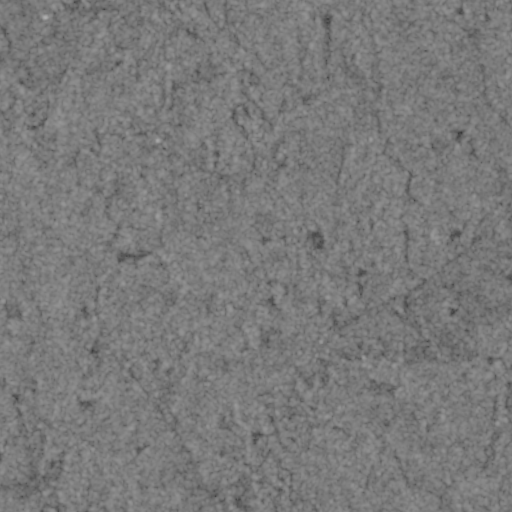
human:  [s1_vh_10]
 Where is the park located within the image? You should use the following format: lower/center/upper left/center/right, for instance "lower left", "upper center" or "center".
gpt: The park is located in the center of the image.
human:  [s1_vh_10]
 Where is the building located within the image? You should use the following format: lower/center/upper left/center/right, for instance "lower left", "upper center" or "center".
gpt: The building is located in the upper right of the image.
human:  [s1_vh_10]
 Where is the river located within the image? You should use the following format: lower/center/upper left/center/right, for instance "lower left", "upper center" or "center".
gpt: The river is located in the lower right of the image.
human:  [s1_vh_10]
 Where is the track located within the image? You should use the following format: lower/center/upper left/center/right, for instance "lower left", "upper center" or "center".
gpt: There is no track in the image.

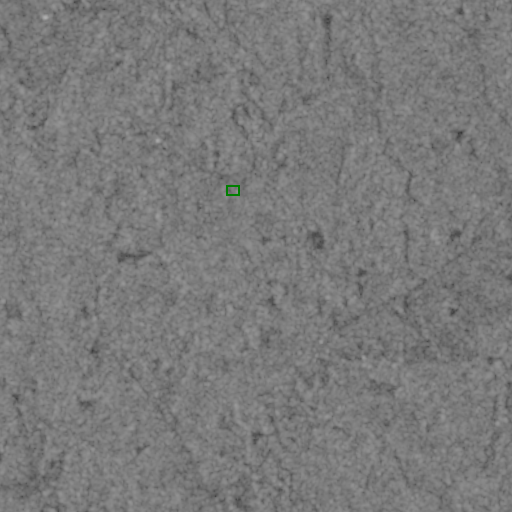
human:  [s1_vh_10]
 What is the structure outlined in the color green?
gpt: The structure outlined in green is a park.
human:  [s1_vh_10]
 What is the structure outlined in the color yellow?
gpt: There is no yellow outline.